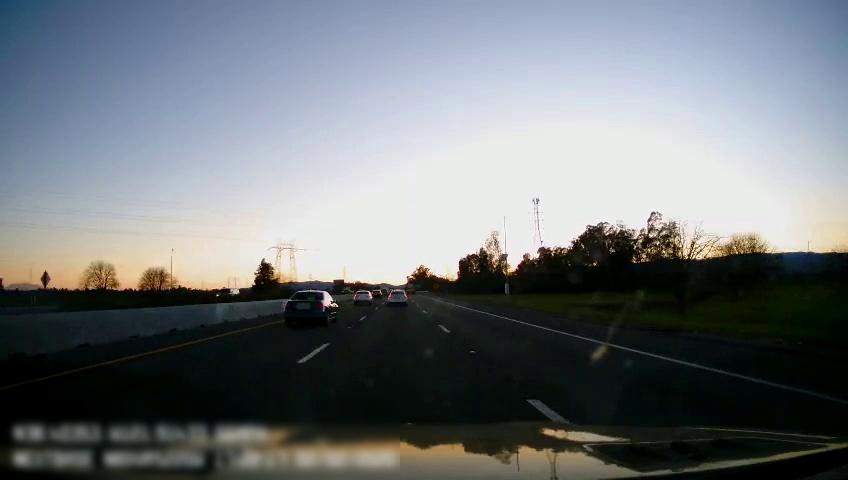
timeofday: Day
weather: Sunny
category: Drivable Space
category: Vehicles | Car
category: Vehicles | SUV
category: Vehicles | Car
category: Vehicles | Car
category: Vehicles | Car
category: Vehicles | Truck
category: Lanes | Current Lane
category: Lanes | Current Lane
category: Lanes | Alternate Lane
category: Lanes | Alternate Lane